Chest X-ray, PA view. Patient: 67 years old, sex M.
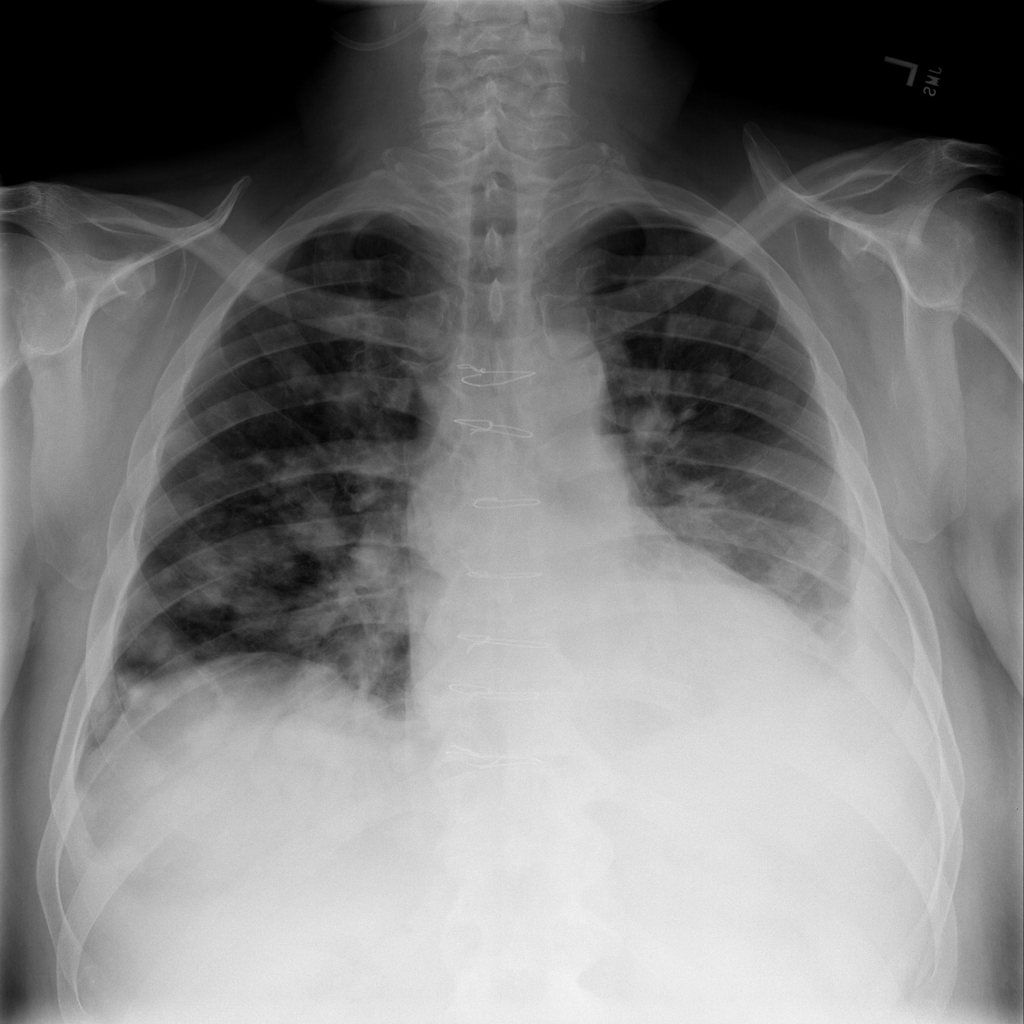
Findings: Effusion